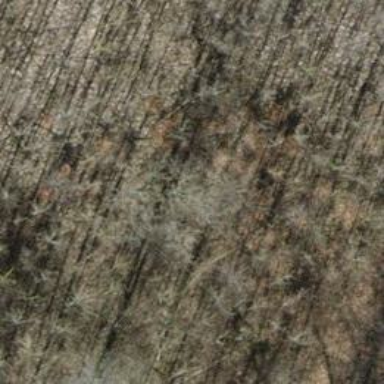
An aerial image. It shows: Deciduous broadleaved tree.